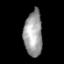
Tissue: prostate
Cell type: T cells
Senescence score: 0.3146
Nuclear area (px): 811
Mean DAPI intensity: 158.478